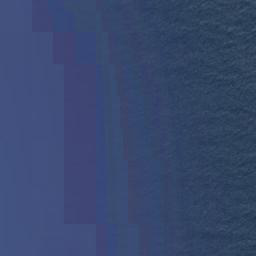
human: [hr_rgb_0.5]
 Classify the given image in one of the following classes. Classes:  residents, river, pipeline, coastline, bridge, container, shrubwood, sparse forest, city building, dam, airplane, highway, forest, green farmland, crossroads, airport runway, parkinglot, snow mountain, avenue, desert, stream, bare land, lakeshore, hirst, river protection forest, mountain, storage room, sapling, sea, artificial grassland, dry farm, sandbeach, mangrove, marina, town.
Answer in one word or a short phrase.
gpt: sea